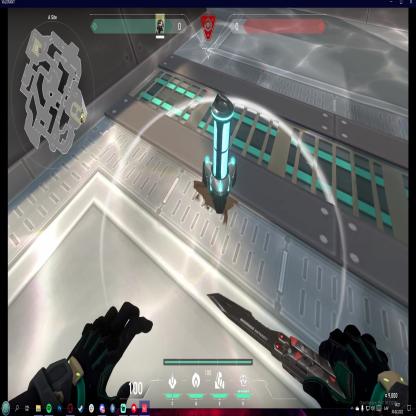
Label: planted spike